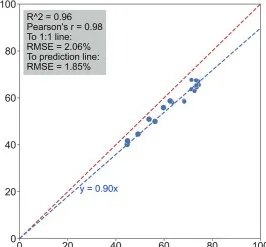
Nonpareil' only. At the per-row level (when forcing a zero intercept).
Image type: chart (chart)